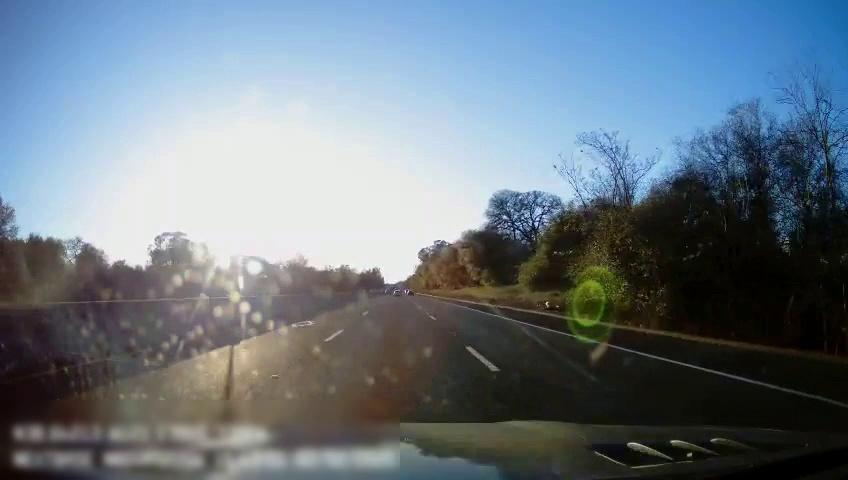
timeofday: Day
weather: Cloudy
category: Drivable Space
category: Vehicles | Car
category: Lanes | Alternate Lane
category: Lanes | Current Lane
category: Lanes | Current Lane
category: Lanes | Alternate Lane